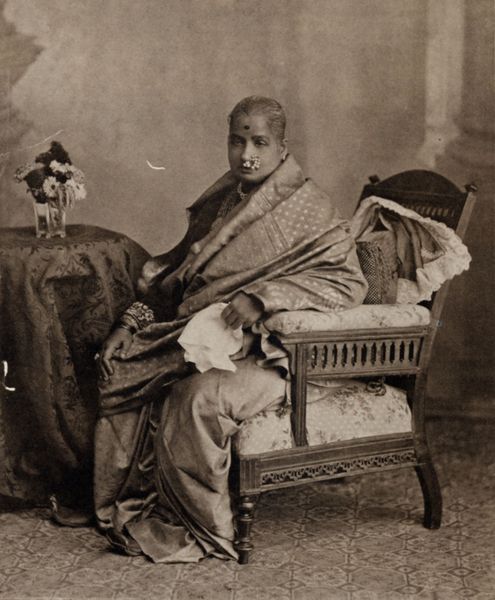
Titel: Studioporträt
Künstler: Raja Lala Deen Dayal
Schlagwörter: hand, schatten, umhang, weiß, sitzen, blume, blumen, braun, frau, glas, grau, hintergrund, holz, kleid, licht, nase, ohr, schmuck, schwarz, stirn, stuhl, säule, tisch, zimmer, blick, blüten, dame, schal, tuch, muster, ornament, teppich, wand, arm, augen, falten, gesicht, spitze, trauer, bildnis, holzstuhl, hände, innenraum, portrait, porträt, tischdecke, tischtuch, boden, gewand, gold, haare, interieur, reich, sessel, sitzend, stoff, stoffe, tücher, decke, spitzen, prinzessin, schminke, seide, vase, armlehne, blumenvase, lehne, sepia, kissen, polster, ornamente, strauss, ring, blumenstrauß, unscharf, foto, fotografie, photographie, punkte, tischkante, schwarze, krank, lehnstuhl, asien, schwarz-weiß, fliesen, punkt, manschette, mosaik, schnitzerei, photo, verziert, tracht, taschentuch, armreifen, genesung, stuhlbein, stuhlbeine, krankheit, fürstin, fotographie, indien, geschnitzt, sessellehne, decken, fotgrafie, gesucht, blmen, umschlagtuch, portäit, hindu, indisch, sari, asiatin, vse, piercing, eingeborene, kolonialstil, traditionell, schwar-weiß, straß, inderin, negerin, bindi, nasenring, blumenstrauu, kastenzeichen, stuhlrahmen, wimmer, fotol, makeuo, inderpunkt, nasenpiercing, indische fürstin, nasenschmuck, ari